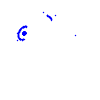
Particle: electron